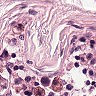
Metastatic tissue present: no